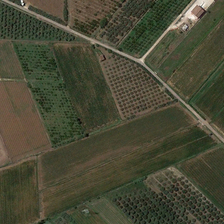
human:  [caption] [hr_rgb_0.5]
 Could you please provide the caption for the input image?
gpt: a lot of wheat is grown in the field .

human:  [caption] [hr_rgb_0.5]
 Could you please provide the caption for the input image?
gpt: a lot of wheat is grown in the field .

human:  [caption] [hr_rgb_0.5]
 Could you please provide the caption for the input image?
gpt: there is a highway in the farm .

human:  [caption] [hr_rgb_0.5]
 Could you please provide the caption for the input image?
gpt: there is a highway in the farm .

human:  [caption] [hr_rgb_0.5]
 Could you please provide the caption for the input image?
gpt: there is a highway in the farm .